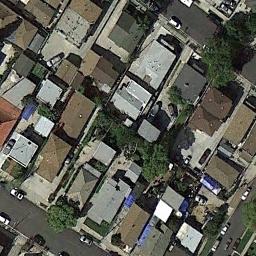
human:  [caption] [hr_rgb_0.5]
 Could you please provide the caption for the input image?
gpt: The dense residential is next to the road with some cars .

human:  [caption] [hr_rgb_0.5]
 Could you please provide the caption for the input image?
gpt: The residential area is ringed by several roads .

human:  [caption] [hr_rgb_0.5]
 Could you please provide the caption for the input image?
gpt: A dense residential area with some trees and lots of houses arranged neatly Is surrounded by some roads .

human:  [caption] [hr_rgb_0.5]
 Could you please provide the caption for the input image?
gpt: There are many roads in densely populated areas and densely arranged houses and trees of different sizes and shapes .

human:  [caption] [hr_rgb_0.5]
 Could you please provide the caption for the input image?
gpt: There are brown and gray buildings on a dense residential area .